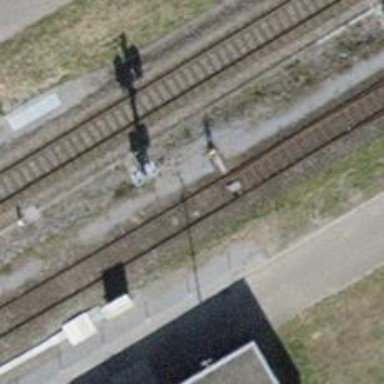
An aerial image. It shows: Railway switch.